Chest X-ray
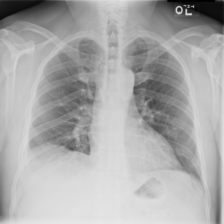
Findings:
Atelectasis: negative
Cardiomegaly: negative
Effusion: negative
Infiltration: negative
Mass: negative
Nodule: negative
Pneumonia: negative
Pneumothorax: negative
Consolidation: negative
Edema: negative
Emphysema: negative
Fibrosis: negative
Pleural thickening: negative
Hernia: negative